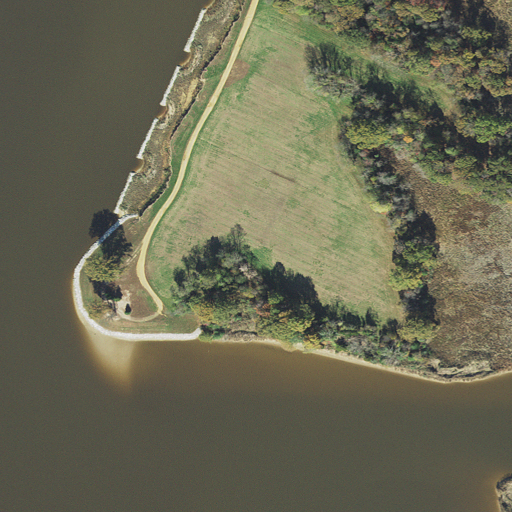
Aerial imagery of cape in Maryland named Balls Point containing open water, cultivated crops, herbaceous wetlands, mixed forest, woody wetlands, and deciduous forest